Question: I wish to ask some of the Atom users here.
I'm having trouble with my UI. Suddenly, it stopped displaying right on my tree view. I did not change any settings or whatever. It just went like this after waking my laptop up from sleep. I've tried looking for solutions in the Atom forum but it seems like I have an unusual problem.
Here's the screenshot of my atom tree view:

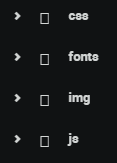
Answer: If 'Atom' was a big program I would take time to look into any settings or shortcuts that may have changed the settings.
However with this program it is TINY. I would recommend just reinstalling it. If you have a bunch of plugins its a pain... But you may end up spending more time trying to solve the problem than just reinstalling it!
Good luck!